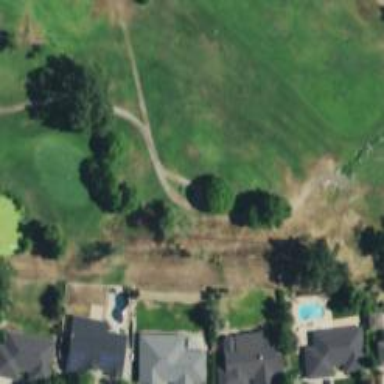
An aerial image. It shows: Footway that resembles golf path.